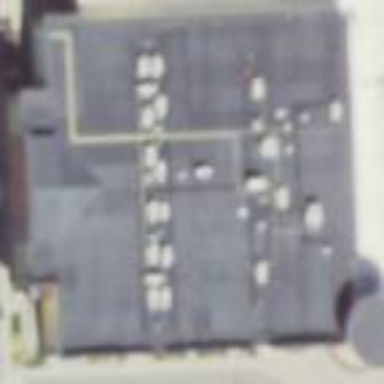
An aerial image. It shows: Cinema building.